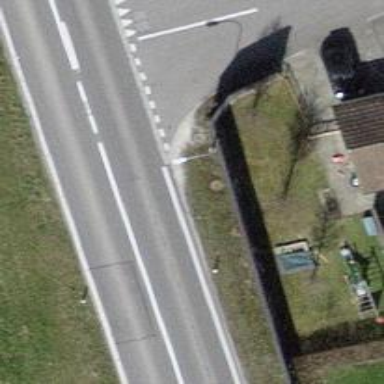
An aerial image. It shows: Noise barrier wall.